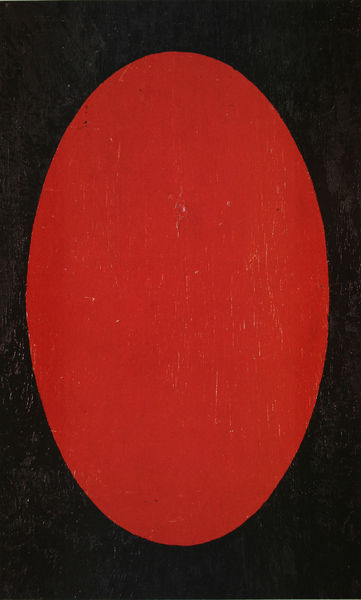
Titel: Koordinaten des Verhältnisses malerischer Massen. (Anormal)
Künstler: Sergej Lutschischkin
Standort: Moskau
Institution: Tretjakow-Galerie
Schlagwörter: gemälde, weiß, hintergrund, schwarz, rot, öl, kontrast, oval, fläche, farbe, farbfläche, russisch, hell dunkel kontrast, eiform, pinselspuren, suprematismus, suprematistisch, hochstehend, qualitätskontrast, rot auf schwarz